Aerial crown-view tile of a tropical tree (Barro Colorado Island, Panama), acquired 20241216:
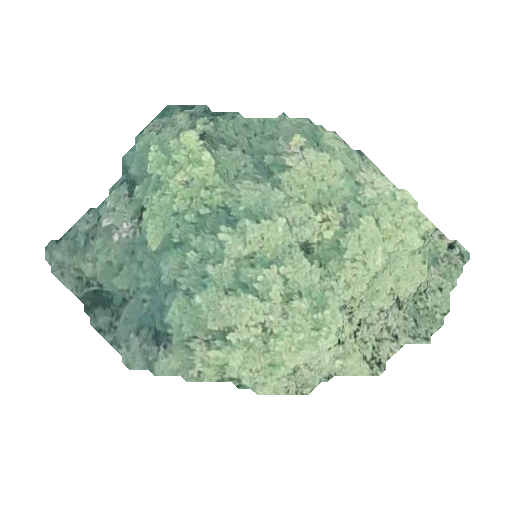
Species: Tabebuia rosea
GBIF accepted scientific name: Tabebuia rosea
Crown area: 120.262 m²